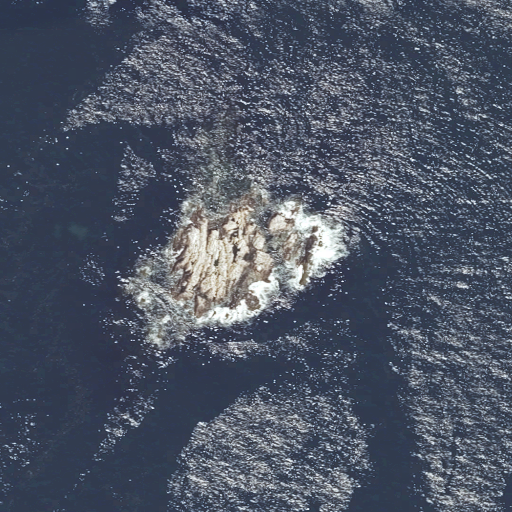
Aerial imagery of island in Maine named Brig Ledge containing open water, herbaceous wetlands, and barren land